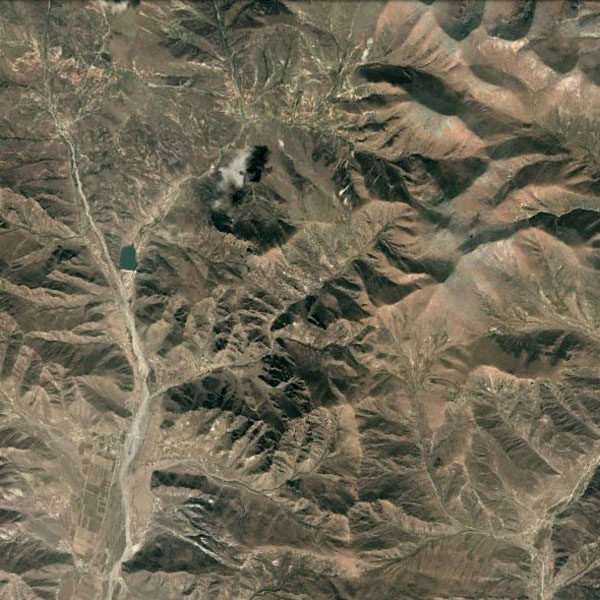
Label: Mountain